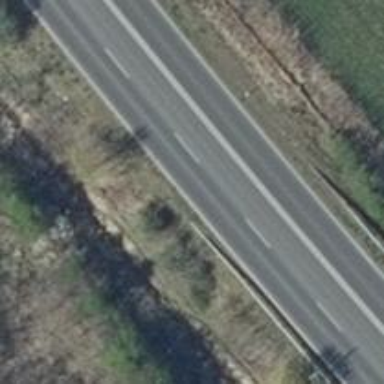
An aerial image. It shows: Asphalt primary motorway.